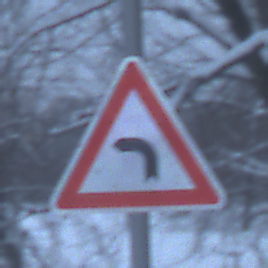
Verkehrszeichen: KurveLinks
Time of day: Midday
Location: Outdoor (Nature)
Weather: Overcast
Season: Winter
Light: Natural